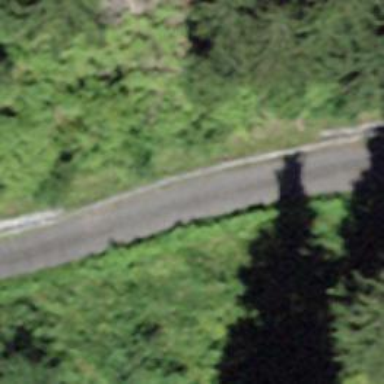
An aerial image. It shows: Unclassified road with asphalt surface. The road has grade1 tracktype.